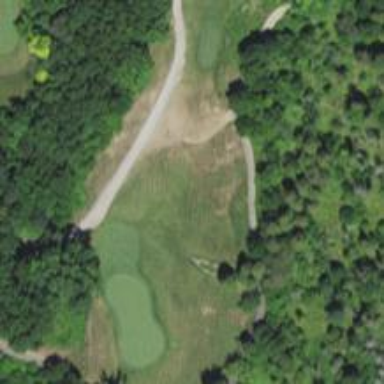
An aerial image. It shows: Area of rough grass used for golf.